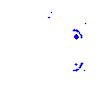
Particle: electron